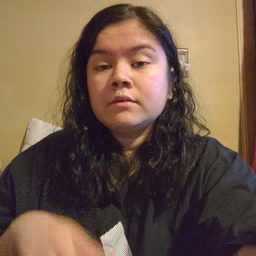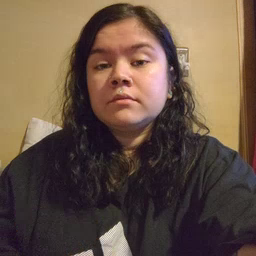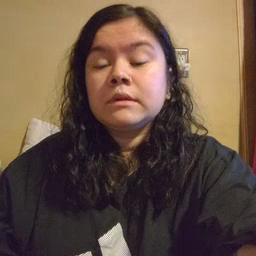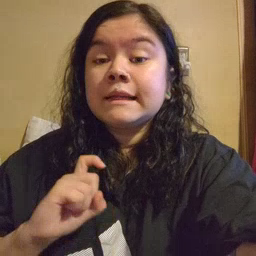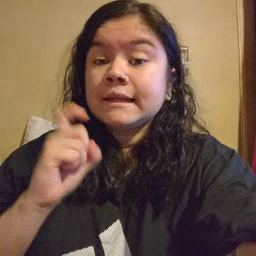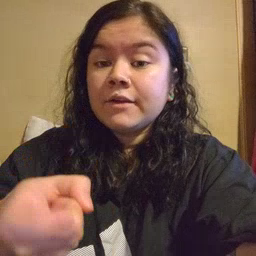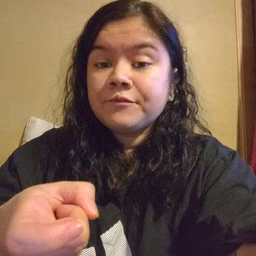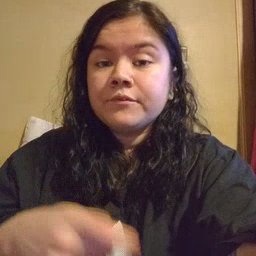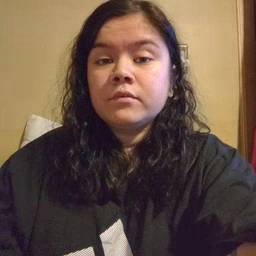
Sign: gift